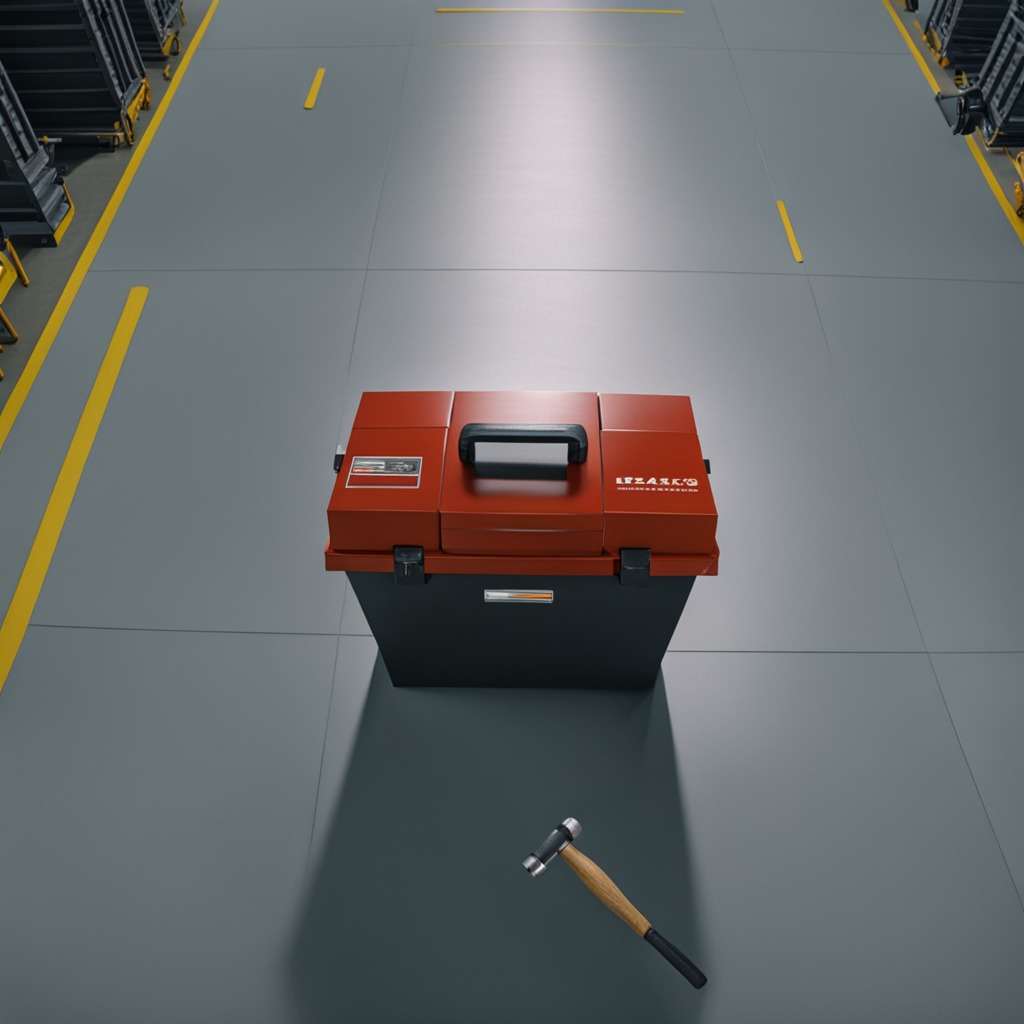
A hammer is lying on the toolbox surface in an airplane hangar workshop 8K.